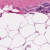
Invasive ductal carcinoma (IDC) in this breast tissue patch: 0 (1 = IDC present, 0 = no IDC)